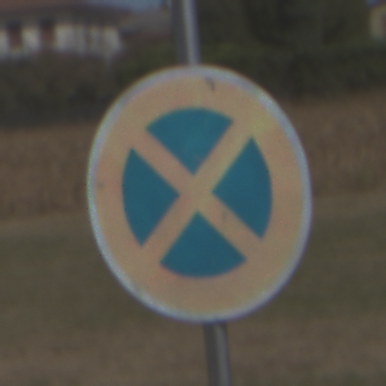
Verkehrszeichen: AbsolutesHalteverbot
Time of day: MorningAfternoon
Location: Outdoor (Suburban)
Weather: PartlyCloudy
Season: NotSpecified
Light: Natural